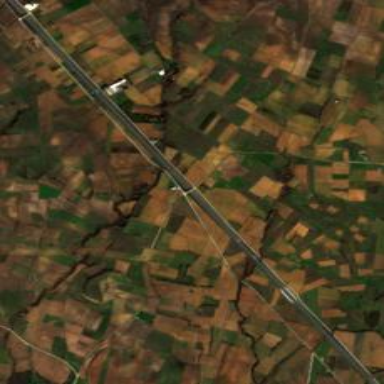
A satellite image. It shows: It's motorway area.